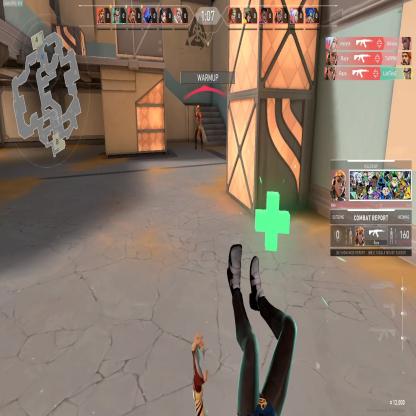
Label: enemy